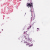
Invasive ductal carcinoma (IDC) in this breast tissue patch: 1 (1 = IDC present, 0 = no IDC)